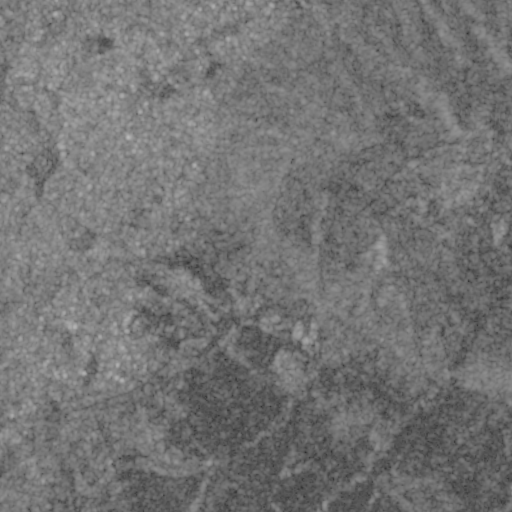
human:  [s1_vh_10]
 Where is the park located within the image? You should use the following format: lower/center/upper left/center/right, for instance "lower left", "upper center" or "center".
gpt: The park is located in the upper left of the image.
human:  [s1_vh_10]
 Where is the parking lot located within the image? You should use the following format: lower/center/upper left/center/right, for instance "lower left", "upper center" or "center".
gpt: The parking lot is located in the center left of the image.
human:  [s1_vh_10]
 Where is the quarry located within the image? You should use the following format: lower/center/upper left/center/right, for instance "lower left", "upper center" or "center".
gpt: The quarry is located in the upper right of the image.
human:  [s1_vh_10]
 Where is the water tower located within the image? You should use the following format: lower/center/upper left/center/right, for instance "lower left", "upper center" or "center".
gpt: The water tower is located in the upper center of the image.
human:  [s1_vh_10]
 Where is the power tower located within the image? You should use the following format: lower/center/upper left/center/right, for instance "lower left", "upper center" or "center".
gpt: There is no power tower in the image.

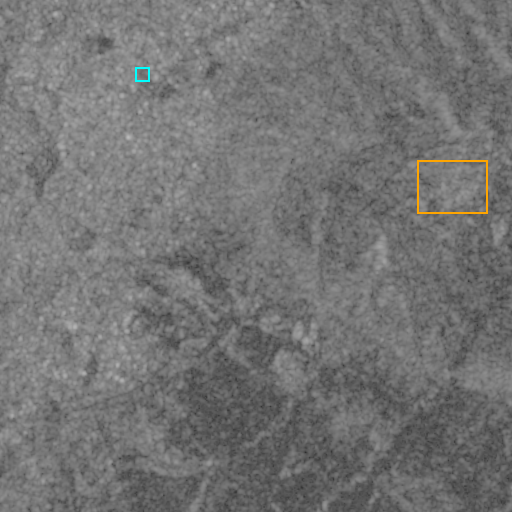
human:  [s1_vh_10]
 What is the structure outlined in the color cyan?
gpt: The structure outlined in cyan is a park.
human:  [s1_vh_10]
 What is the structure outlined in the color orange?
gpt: The structure outlined in orange is a quarry.
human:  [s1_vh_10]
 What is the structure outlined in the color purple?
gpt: There is no purple outline.